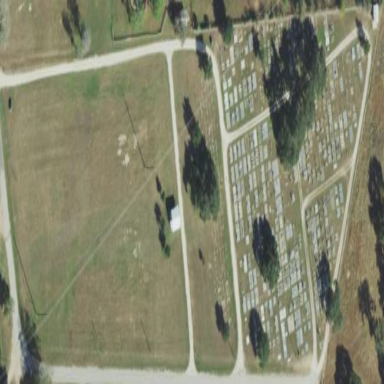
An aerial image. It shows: Cemetery.